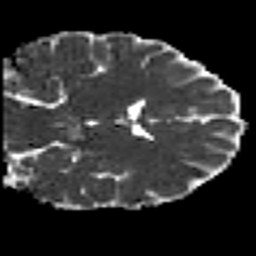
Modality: MD
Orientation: coronal
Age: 40
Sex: male
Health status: ill
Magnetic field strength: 3 T
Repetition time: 8.4 s
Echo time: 0.0926 s